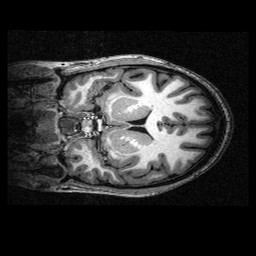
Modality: T1w
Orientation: coronal
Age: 18
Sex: female